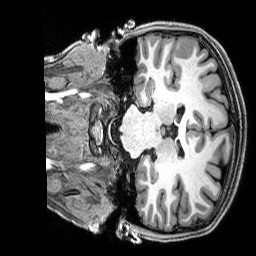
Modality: T1w
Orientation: coronal
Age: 21
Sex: male
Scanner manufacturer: siemens
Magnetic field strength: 3 T
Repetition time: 2.8 s
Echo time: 0.00212 s